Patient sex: F
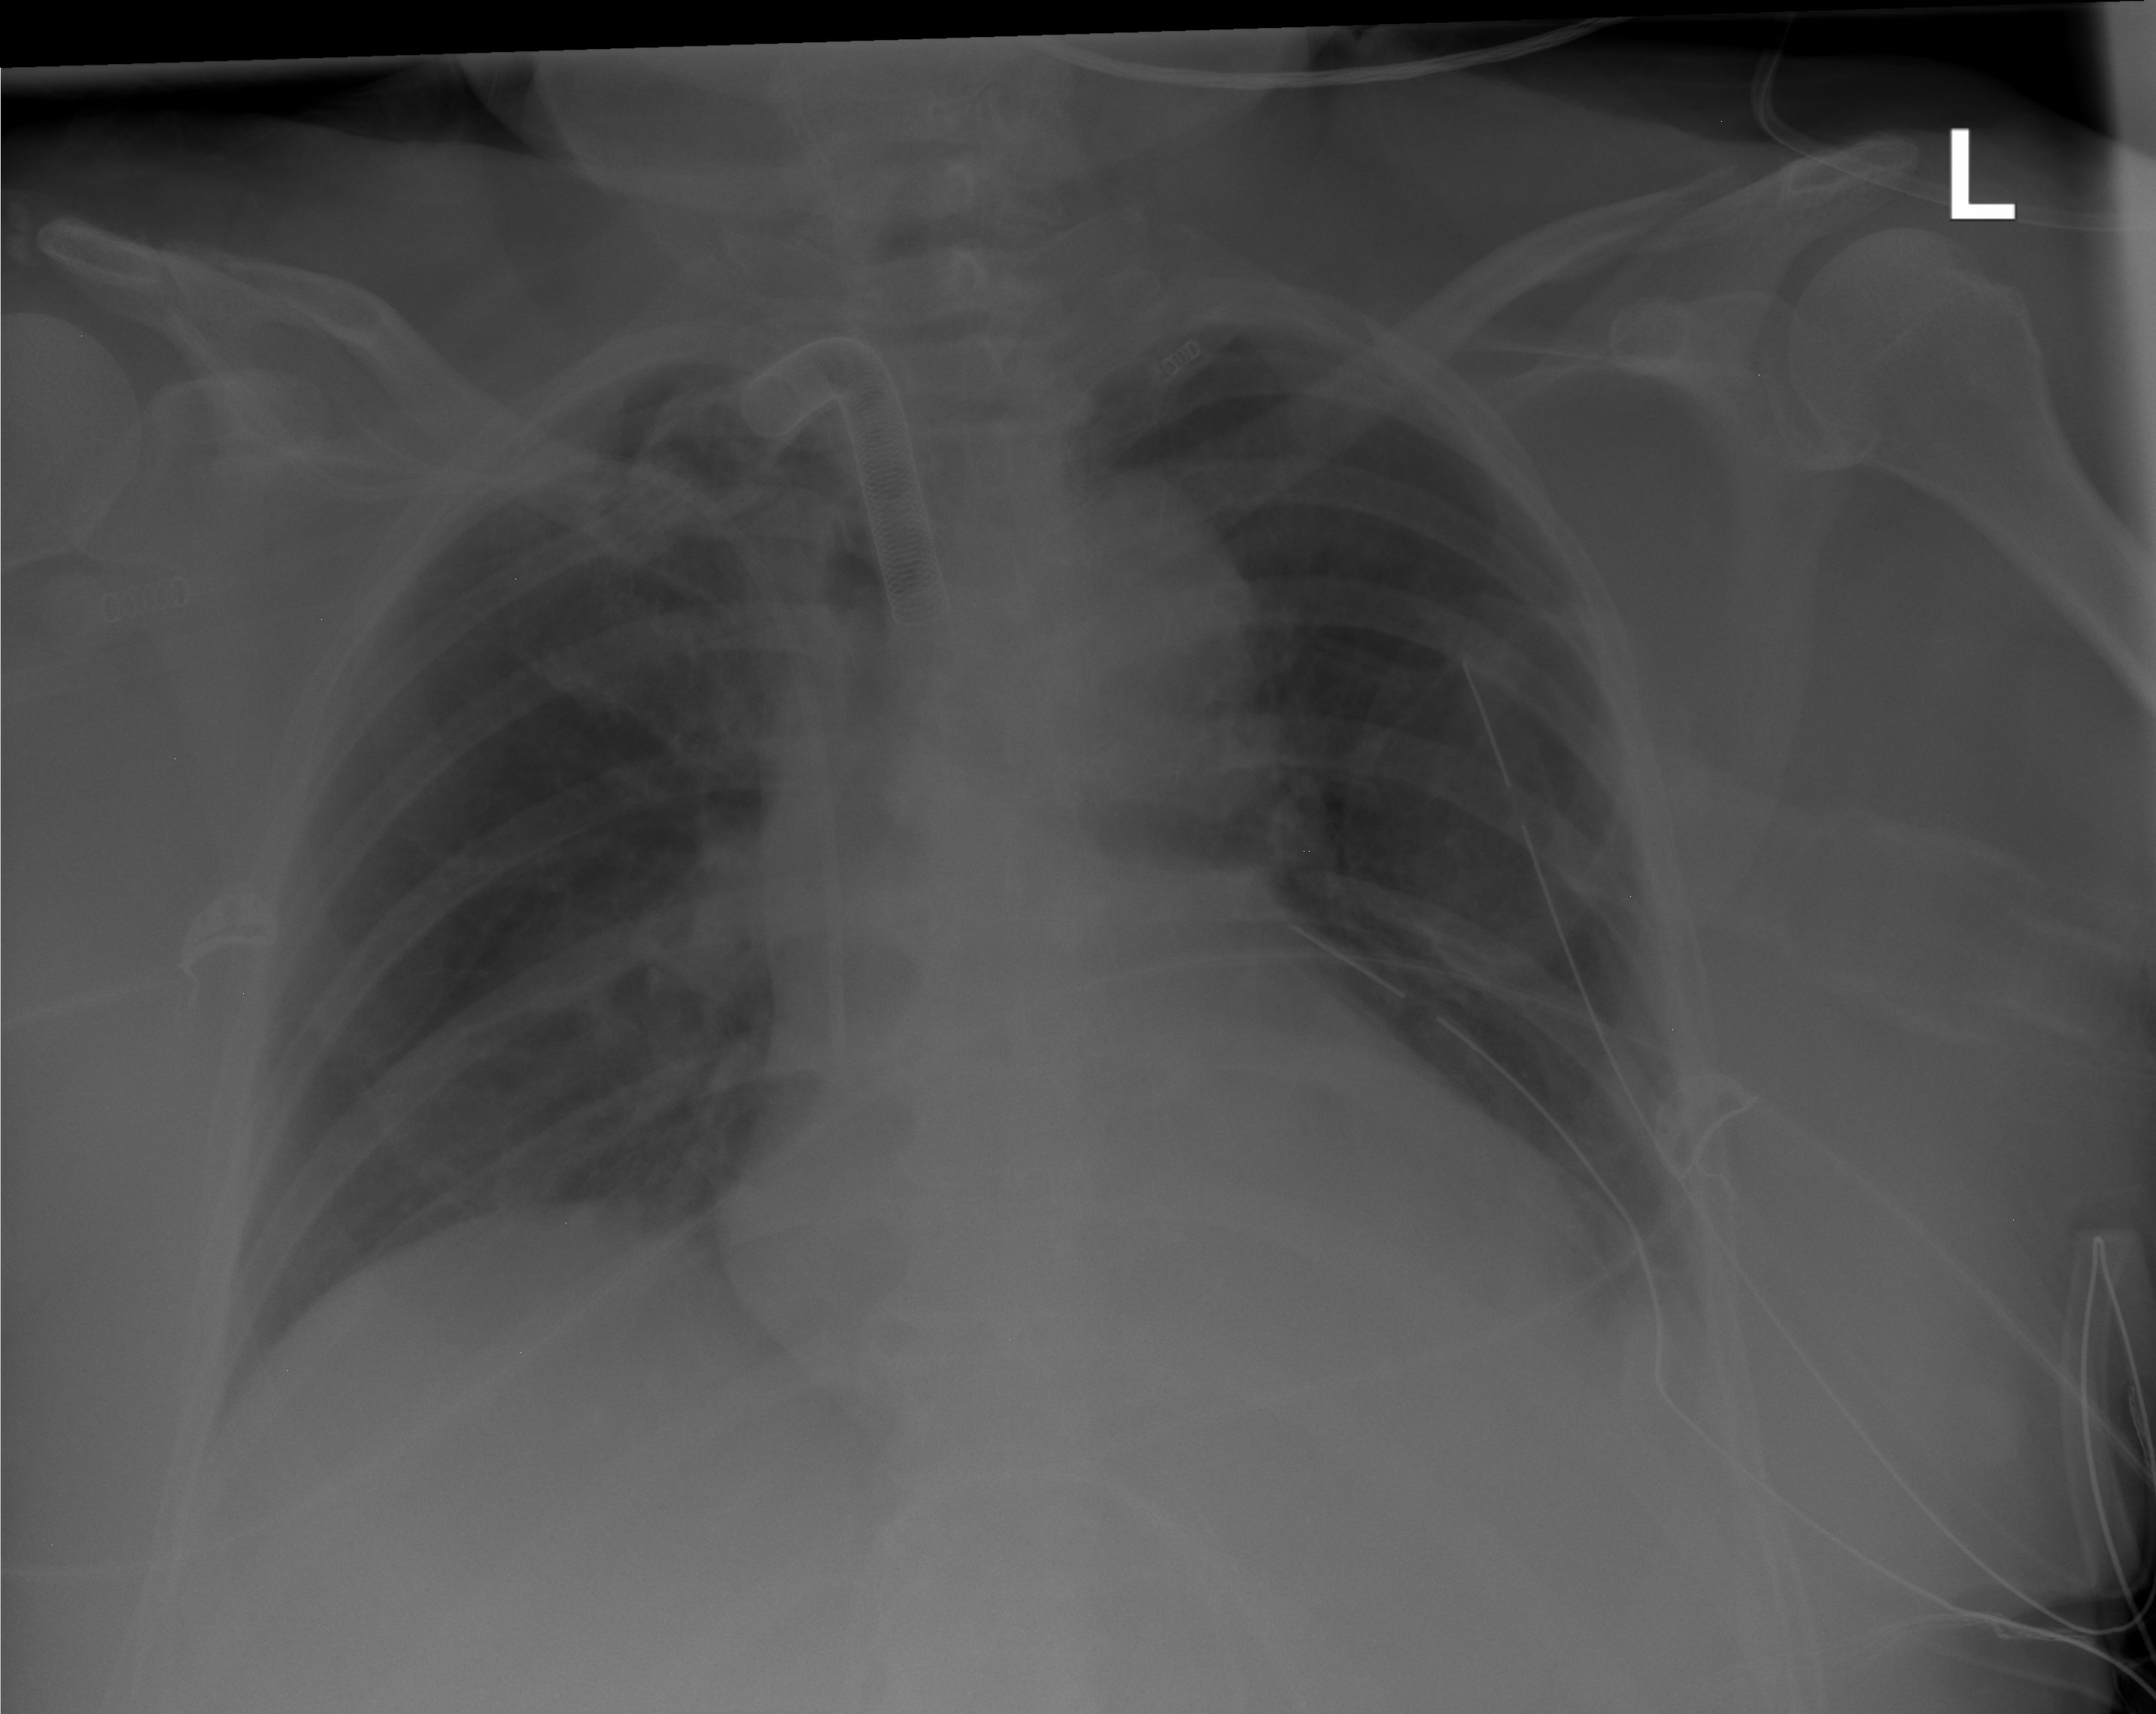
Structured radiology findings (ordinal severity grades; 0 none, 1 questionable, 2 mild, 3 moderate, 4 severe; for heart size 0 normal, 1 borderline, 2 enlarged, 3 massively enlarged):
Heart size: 0
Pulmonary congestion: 0
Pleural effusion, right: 0
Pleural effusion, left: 0
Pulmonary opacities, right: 0
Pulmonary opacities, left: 0
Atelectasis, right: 0
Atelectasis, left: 2